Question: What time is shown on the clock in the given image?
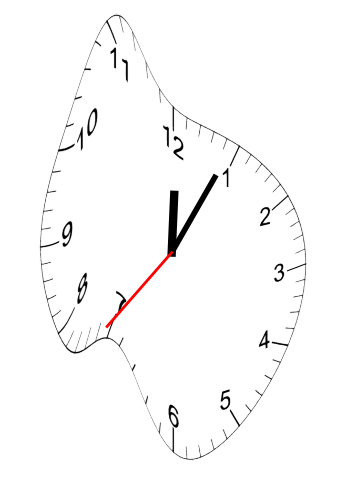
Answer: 12:04:36